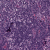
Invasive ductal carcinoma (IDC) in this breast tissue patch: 0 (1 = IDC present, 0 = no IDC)